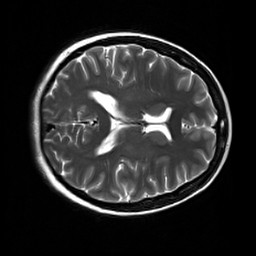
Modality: T2w
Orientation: axial
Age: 33
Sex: female
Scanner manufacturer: siemens
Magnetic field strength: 3 T
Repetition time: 7 s
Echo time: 0.09 s